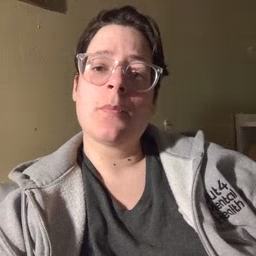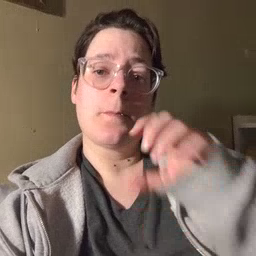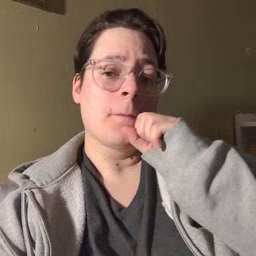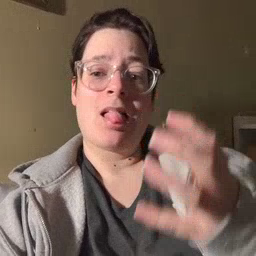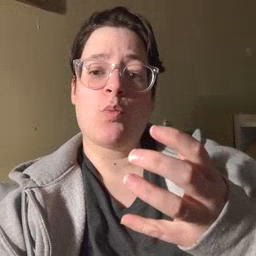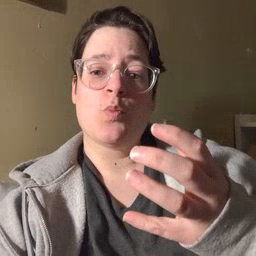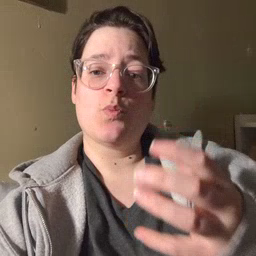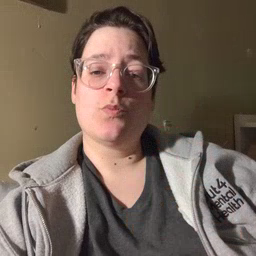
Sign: balloon